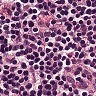
Metastatic tissue present: no